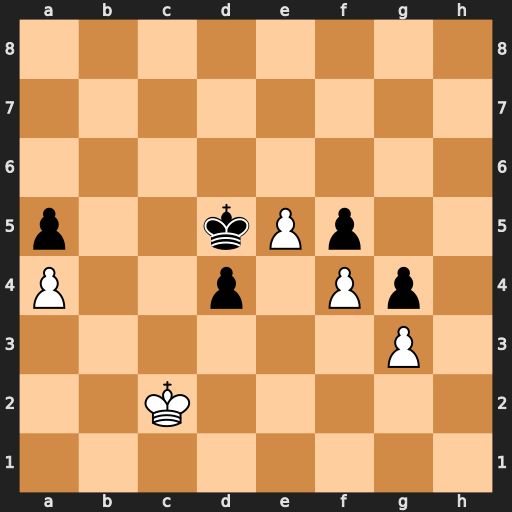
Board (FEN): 8/8/8/p2kPp2/P2p1Pp1/6P1/2K5/8
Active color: w
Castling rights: -
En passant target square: -
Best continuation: Kd3 Kc5 e6 Kd6 Kxd4